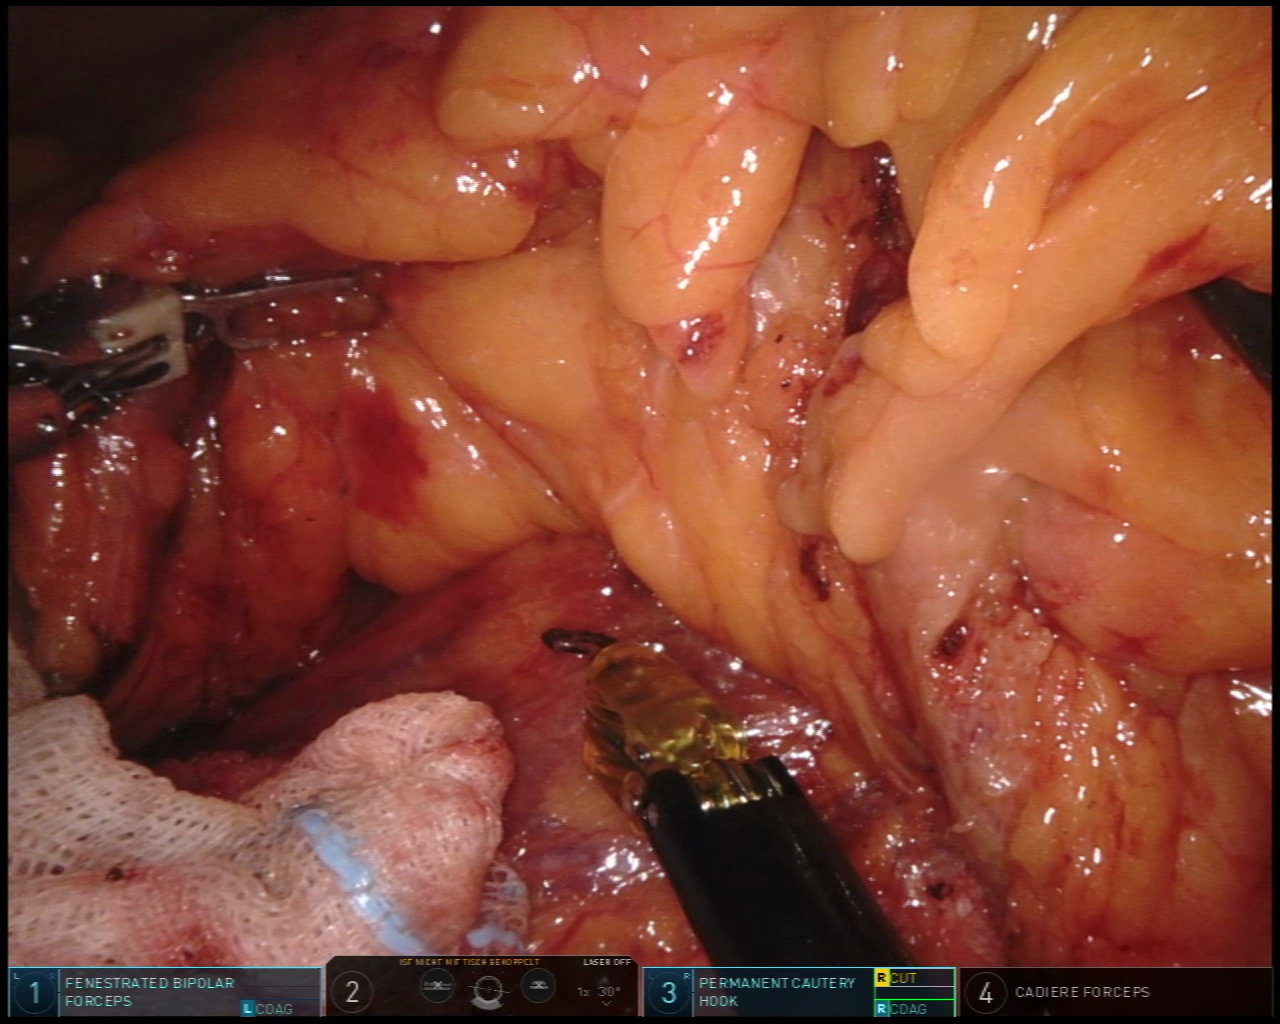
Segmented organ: ureter
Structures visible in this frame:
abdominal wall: no
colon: no
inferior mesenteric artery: no
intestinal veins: no
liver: no
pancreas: no
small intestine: no
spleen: no
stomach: no
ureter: yes
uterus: no
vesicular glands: no